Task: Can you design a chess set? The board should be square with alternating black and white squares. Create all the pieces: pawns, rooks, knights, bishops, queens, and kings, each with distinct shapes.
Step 4612:
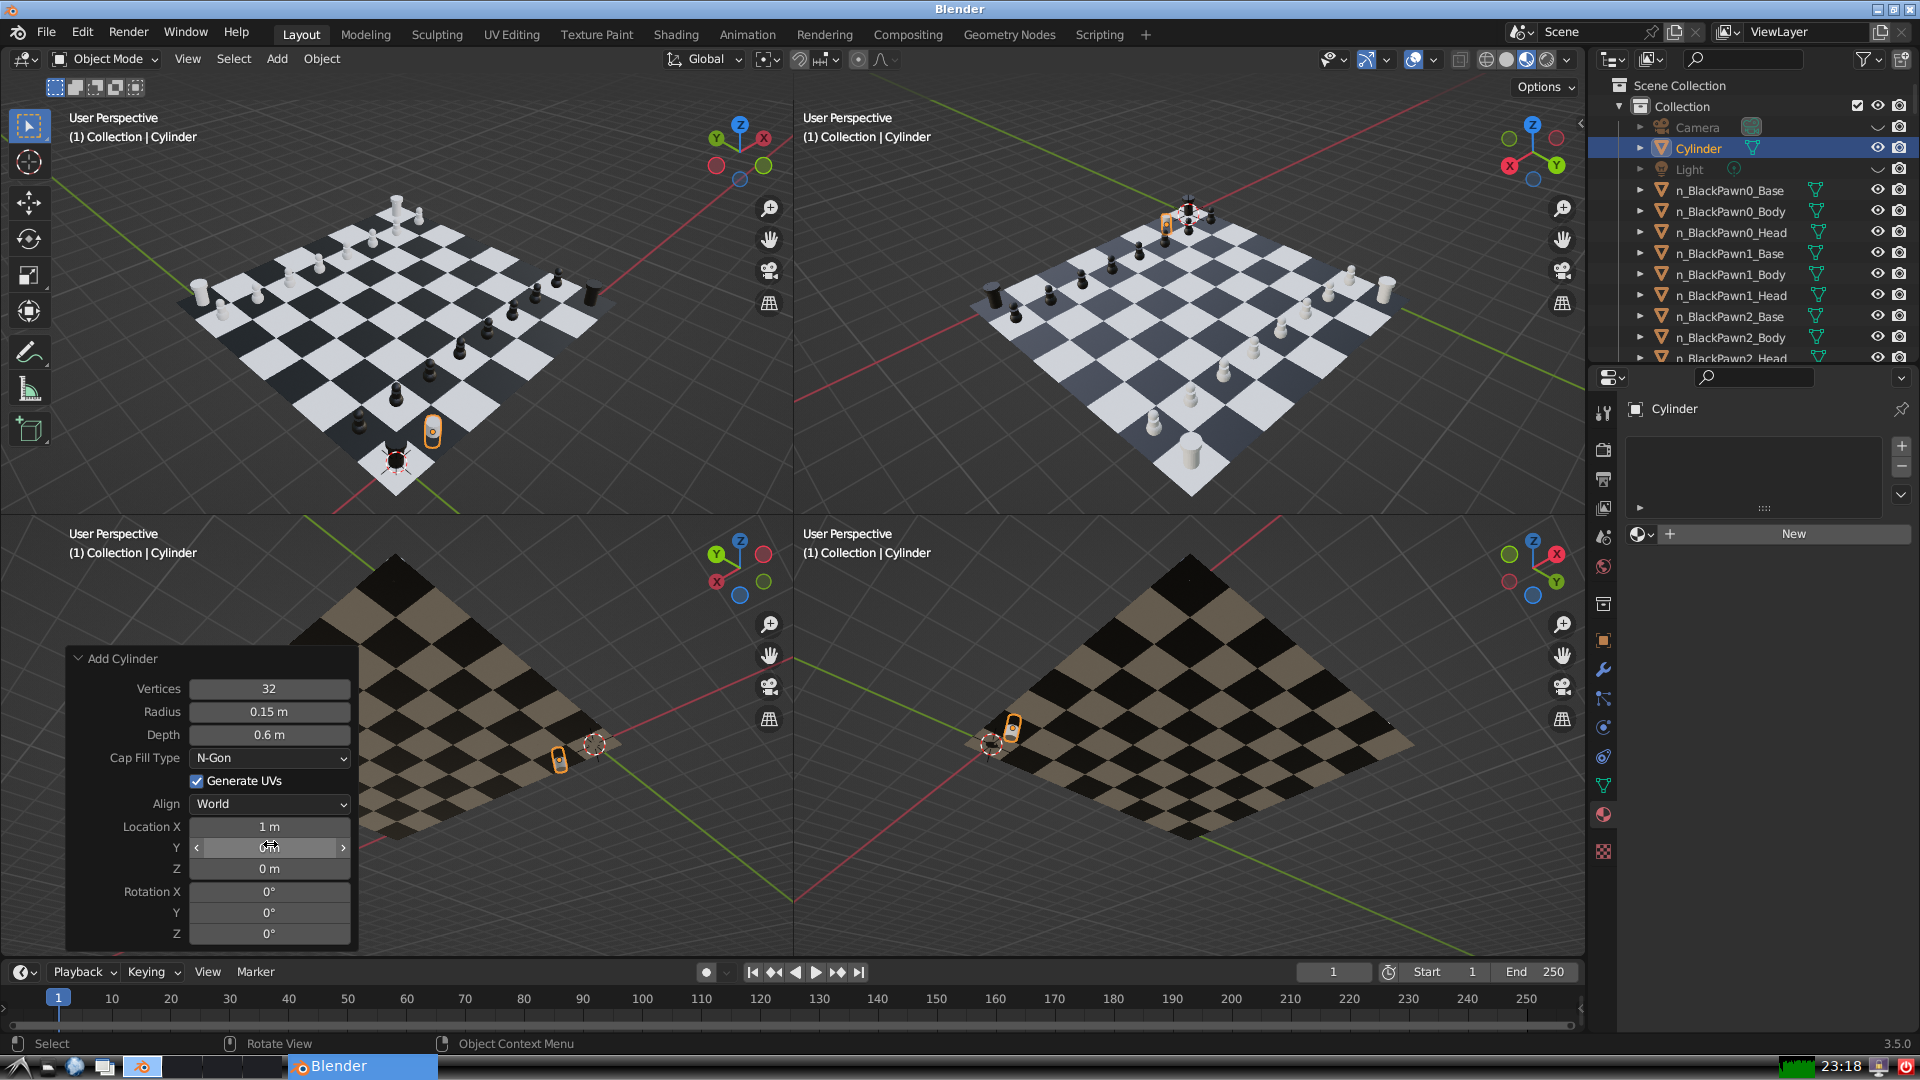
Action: {"mouse_move": [270, 868]}